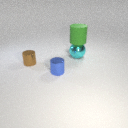
small blue metal cylinder in front of small brown metal cylinder